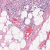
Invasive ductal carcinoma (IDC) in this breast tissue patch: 0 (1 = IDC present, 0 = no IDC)